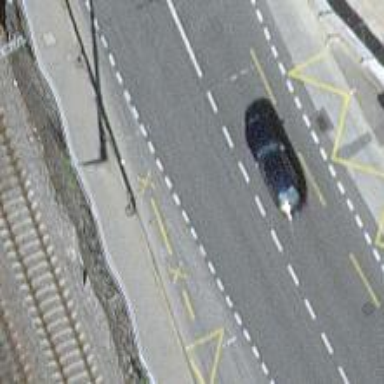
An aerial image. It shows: Trolleybus stop position for public transport.